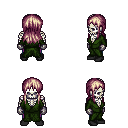
a pixel art fantasy rpg character, male body template, skeleton, green robe, magenta pants, white blonde unkempt hairstyle, metal gloves, black shoes, four views (front, back, left, right), 2x2 character sprite sheet, small pixel art, hard edges, no anti-aliasing